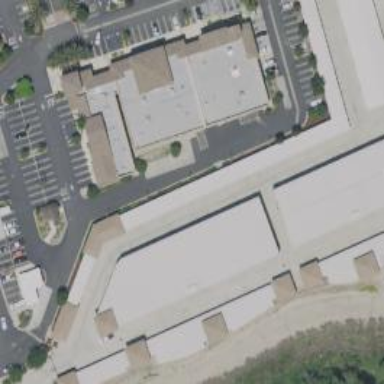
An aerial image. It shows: Warehouse building.